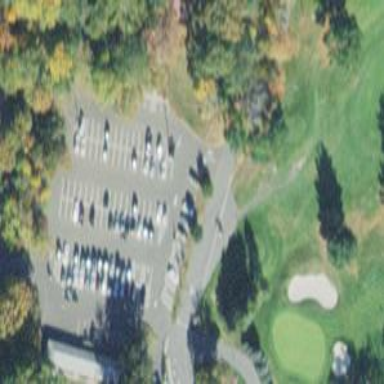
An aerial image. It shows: Service road used as golf cart path.